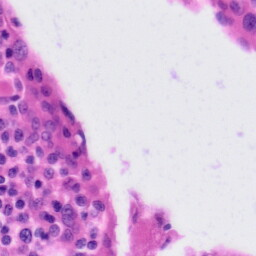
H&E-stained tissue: Tonsil